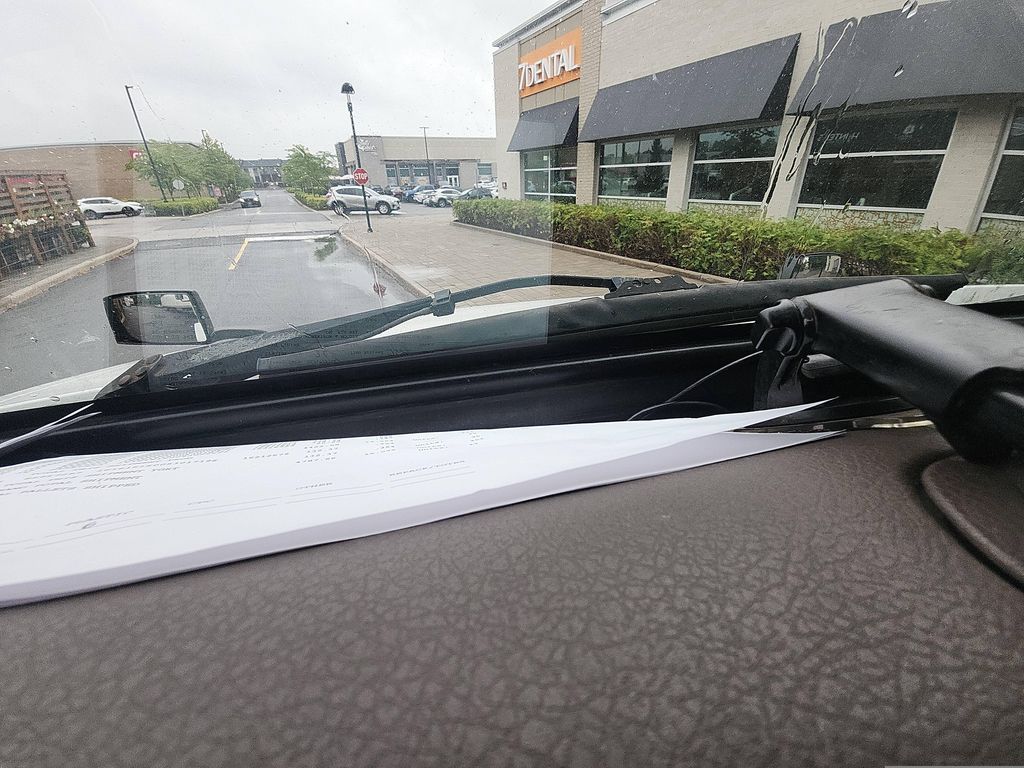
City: ottawa-gatineau